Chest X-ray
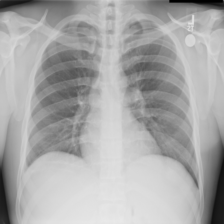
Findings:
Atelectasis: negative
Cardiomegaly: negative
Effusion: negative
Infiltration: negative
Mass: negative
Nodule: negative
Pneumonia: negative
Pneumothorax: negative
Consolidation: negative
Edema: negative
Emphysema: negative
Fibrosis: negative
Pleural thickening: negative
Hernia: negative